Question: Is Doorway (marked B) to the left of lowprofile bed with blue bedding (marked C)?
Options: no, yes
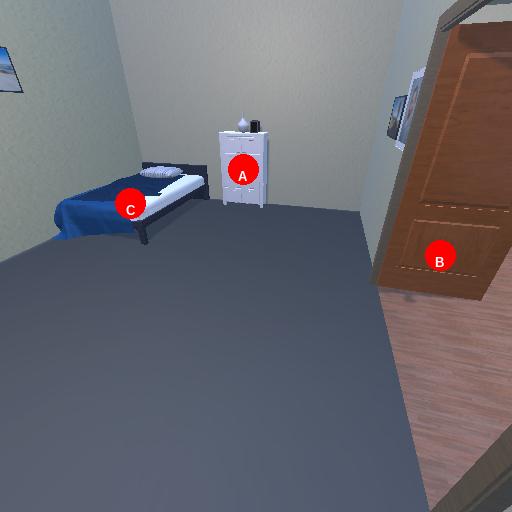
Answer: no